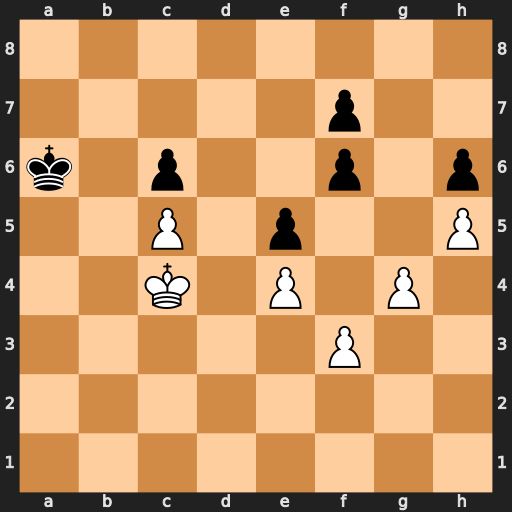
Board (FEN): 8/5p2/k1p2p1p/2P1p2P/2K1P1P1/5P2/8/8
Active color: w
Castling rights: -
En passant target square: -
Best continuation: f4 exf4 e5 f3 Kd3 fxe5 g5